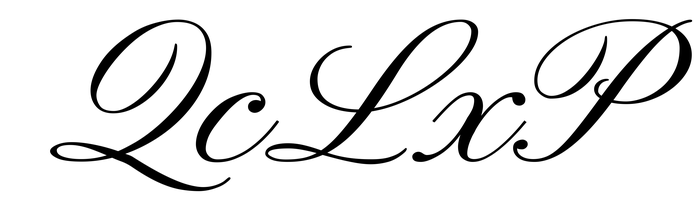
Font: PinyonScript-Regular